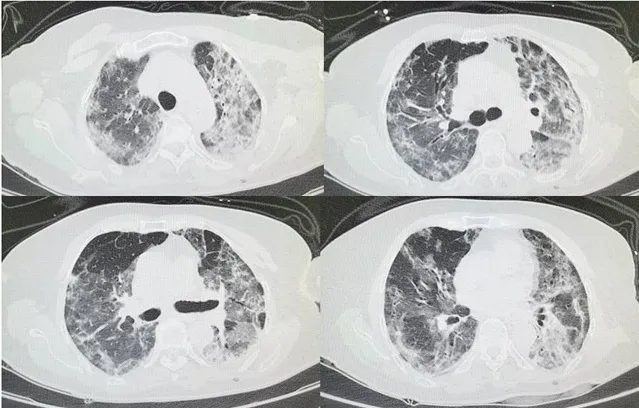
On February 20th chest CT shows bilateral interstitial ground glass-like shadows and multiple consolidations.
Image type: radiology (ct)